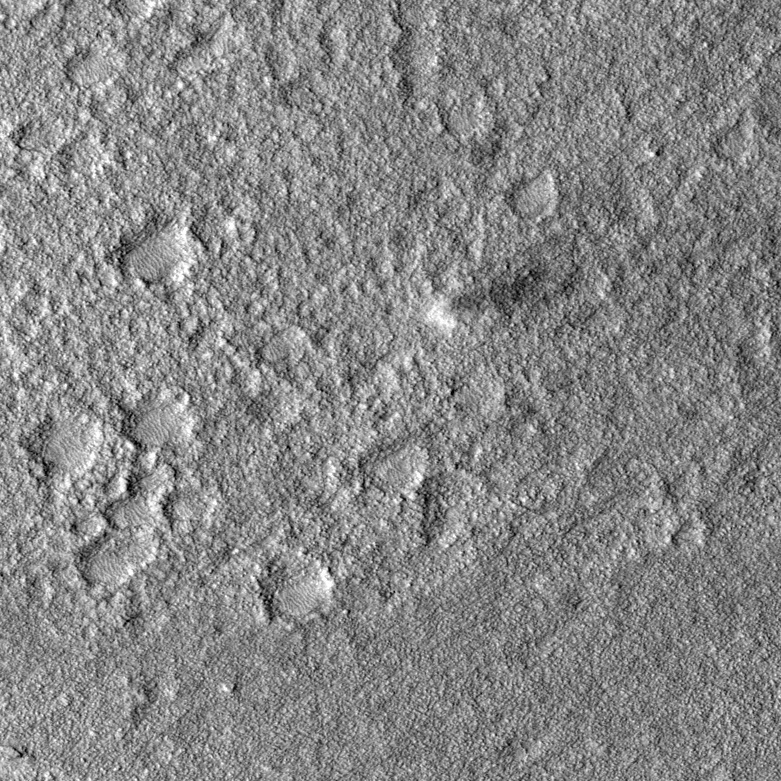
Label: dustdevil